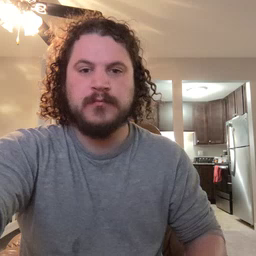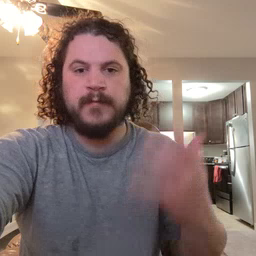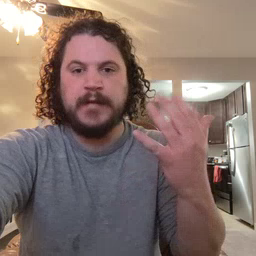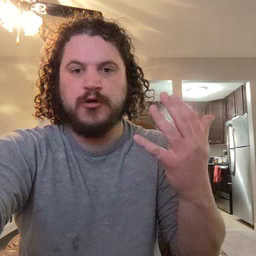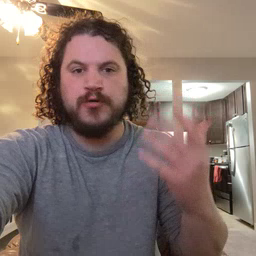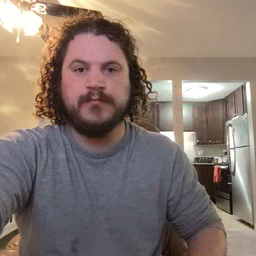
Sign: finger